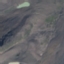
Land use / land cover: HerbaceousVegetation